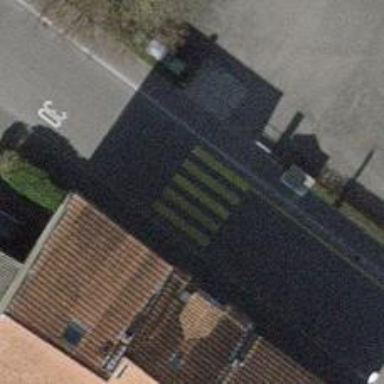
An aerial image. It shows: Uncontrolled zebra crossing with notable zebra markings.